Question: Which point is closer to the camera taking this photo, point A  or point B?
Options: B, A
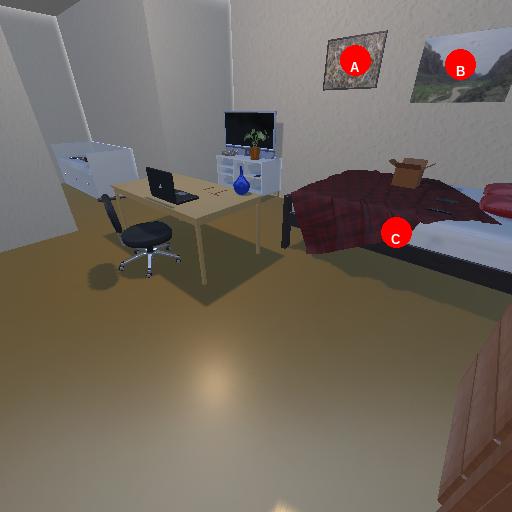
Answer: B